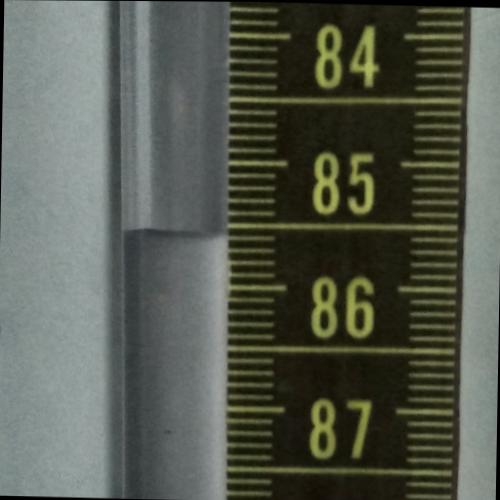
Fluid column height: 85.6 cm